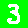
Digit: 3